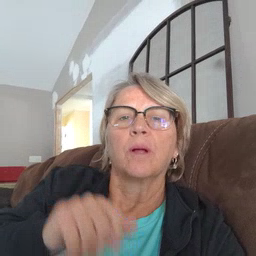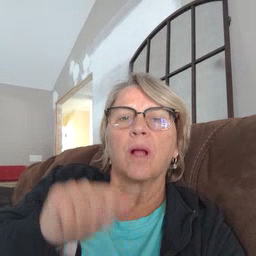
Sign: refrigerator